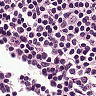
Metastatic tissue present: no